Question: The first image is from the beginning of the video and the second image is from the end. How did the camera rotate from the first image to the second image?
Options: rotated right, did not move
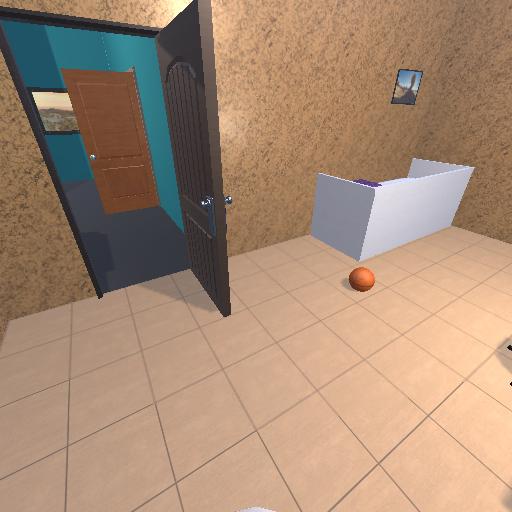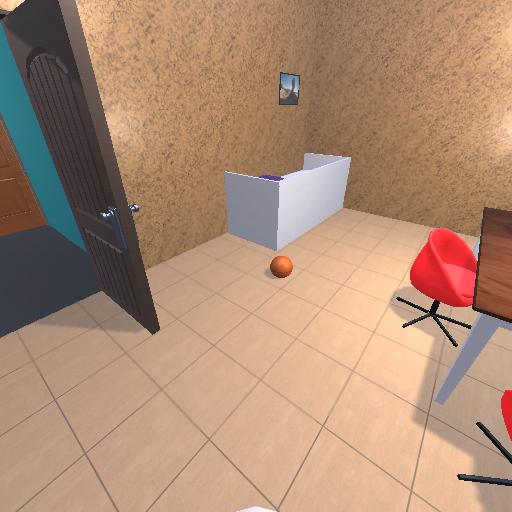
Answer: rotated right